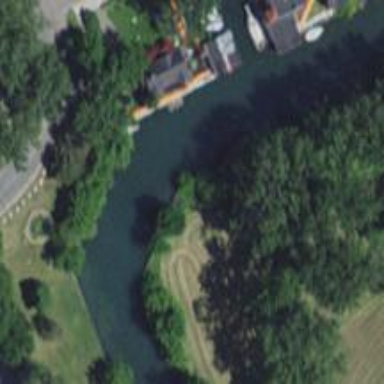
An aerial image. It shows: Canal.